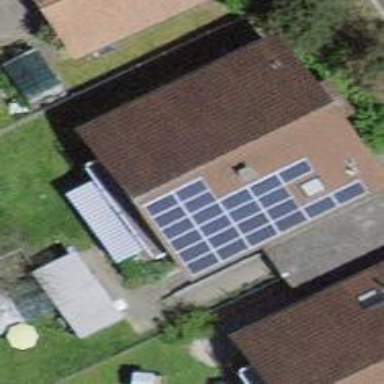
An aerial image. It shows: Solar photovoltaic panel generator.